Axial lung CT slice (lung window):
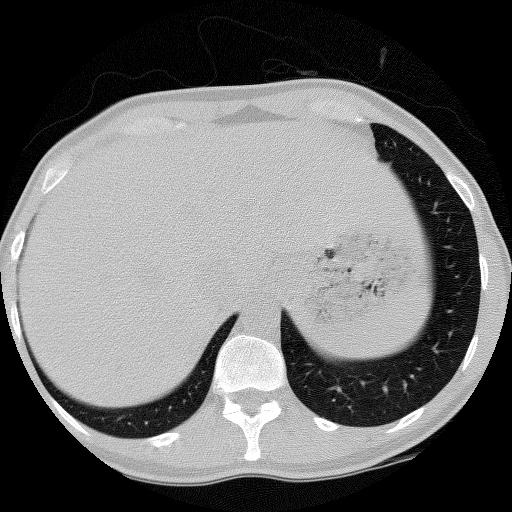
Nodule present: no